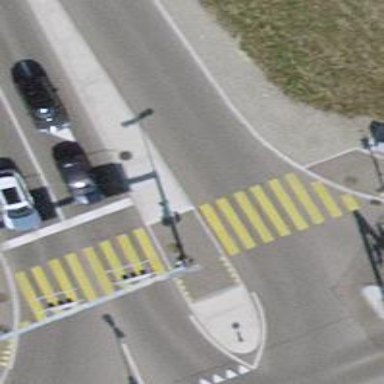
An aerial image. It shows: Footway with zebra crossing.